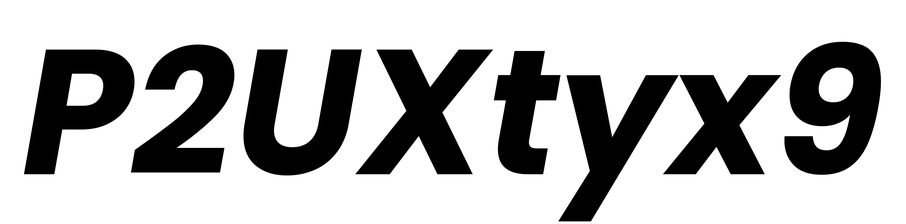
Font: Poppins-BoldItalic